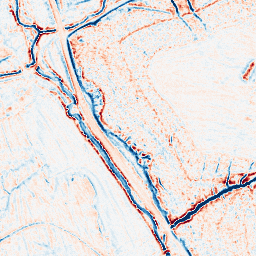
Category: edge_preserving
Decomposition family: bilateral
Decomposition parameters: d: 9
sigma_color: 100
sigma_space: 75
Upsampling method: sinc_hamming
Upsampling parameters: scale: 2
kernel_size: 16
Upsampling scale: 2